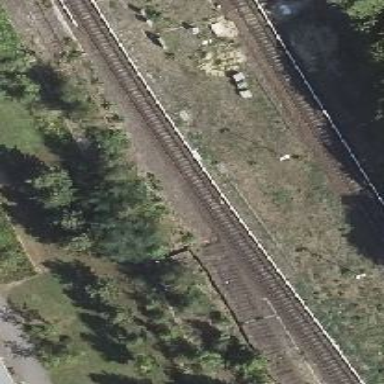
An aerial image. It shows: Abandoned railway with historical significance.